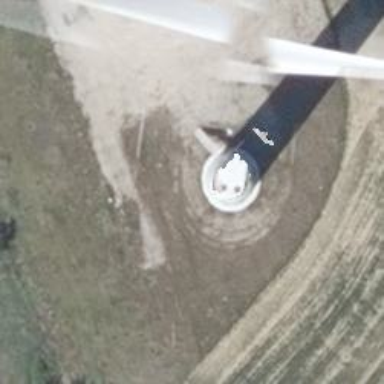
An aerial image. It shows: Wind generator using wind turbines of horizontal axis.